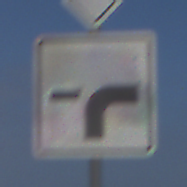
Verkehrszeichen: VerlaufVorfahrtsstrasse9
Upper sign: Vorfahrtsstrasse
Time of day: Midday
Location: Outdoor (Nature)
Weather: PartlyCloudy
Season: NotSpecified
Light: Natural